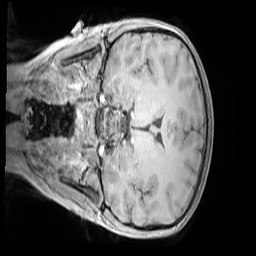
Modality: MP2RAGE
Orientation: coronal
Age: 9
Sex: female
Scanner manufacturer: siemens
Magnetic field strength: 3 T
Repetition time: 4 s
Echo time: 0.00303 s